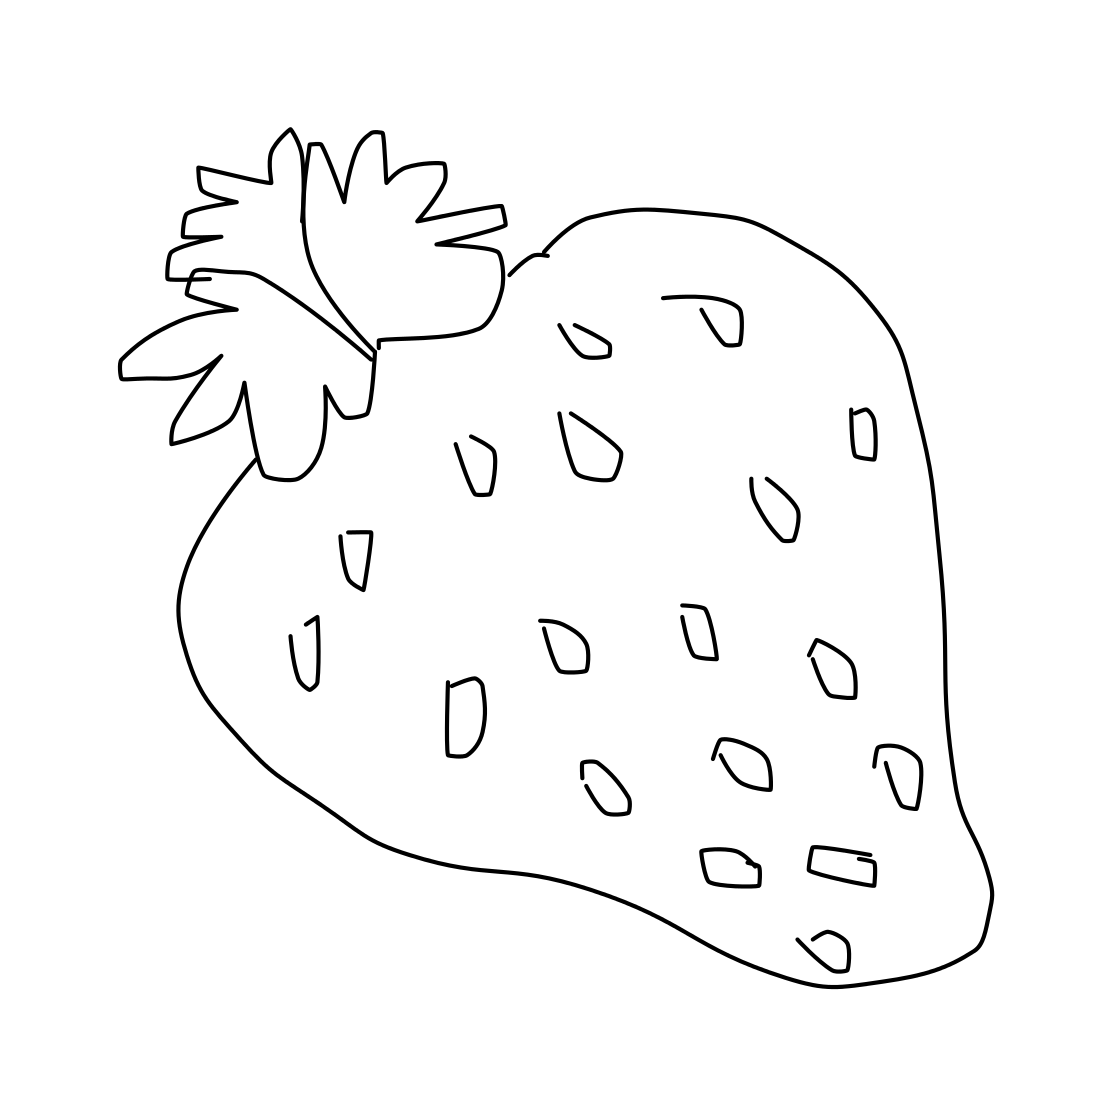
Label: strawberry